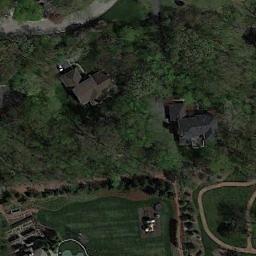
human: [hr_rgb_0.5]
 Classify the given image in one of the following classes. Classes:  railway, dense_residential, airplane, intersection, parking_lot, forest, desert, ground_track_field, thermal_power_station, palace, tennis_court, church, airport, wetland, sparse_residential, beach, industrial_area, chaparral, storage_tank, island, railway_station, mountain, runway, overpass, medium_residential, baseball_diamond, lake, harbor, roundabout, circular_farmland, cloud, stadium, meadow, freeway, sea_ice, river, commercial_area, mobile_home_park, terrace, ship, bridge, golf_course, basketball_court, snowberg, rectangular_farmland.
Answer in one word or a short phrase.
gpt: sparse_residential